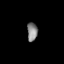
Tissue: prostate
Cell type: T cells
Senescence score: 0.7051
Nuclear area (px): 187
Mean DAPI intensity: 133.936